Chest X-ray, AP view. Patient: 44 years old, sex M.
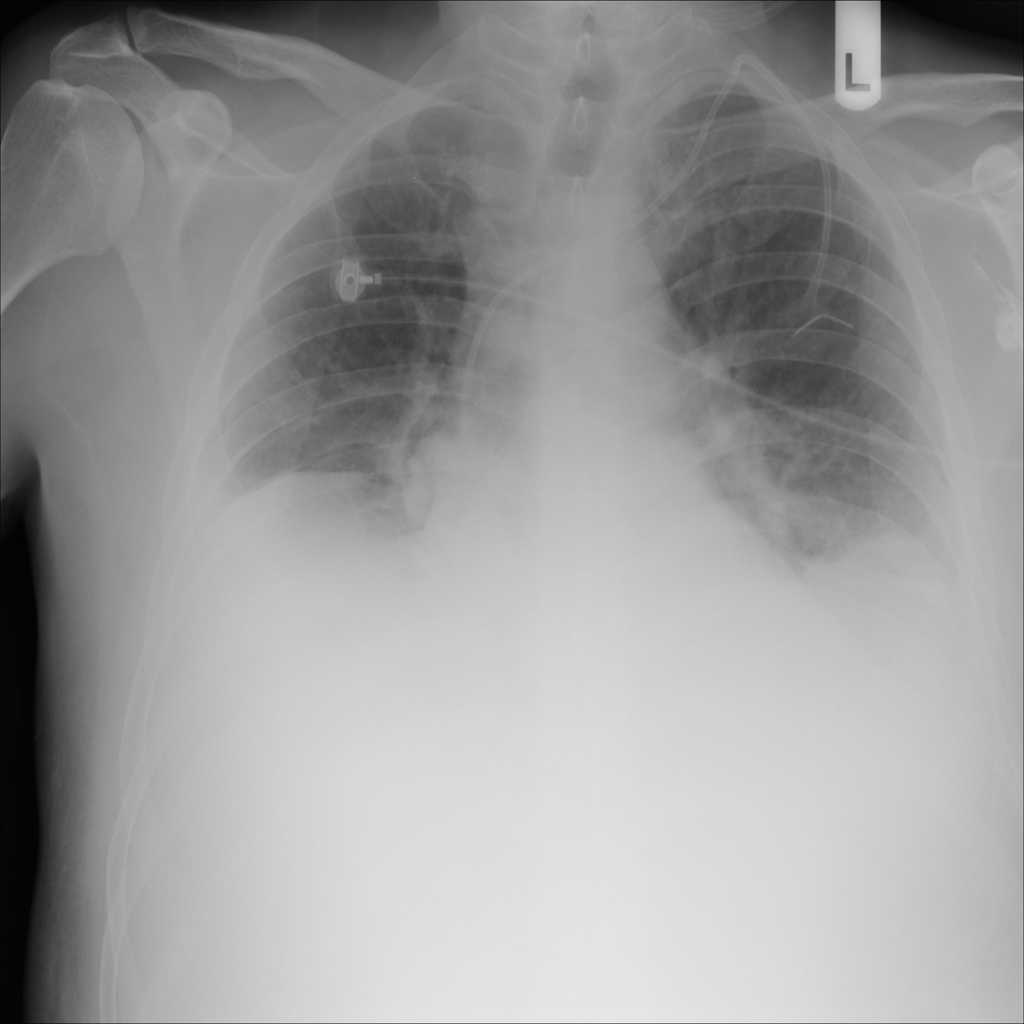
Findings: No Finding